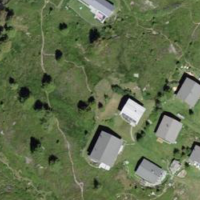
EUNIS habitat code: 26
Species observed at this site:
Empetrum nigrum
Kalmia procumbens
Rhododendron ferrugineum
Juniperus communis
Vaccinium myrtillus
Vaccinium vitis-idaea
Vaccinium uliginosum